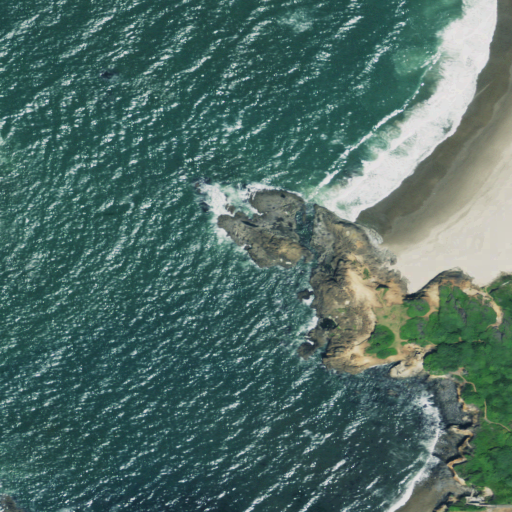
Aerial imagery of cape in Oregon named Fishing Rock containing open water, grassland, barren land, low intensity development, herbaceous wetlands, open development, and medium intensity development